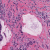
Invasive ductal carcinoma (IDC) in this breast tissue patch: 0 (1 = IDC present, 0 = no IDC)